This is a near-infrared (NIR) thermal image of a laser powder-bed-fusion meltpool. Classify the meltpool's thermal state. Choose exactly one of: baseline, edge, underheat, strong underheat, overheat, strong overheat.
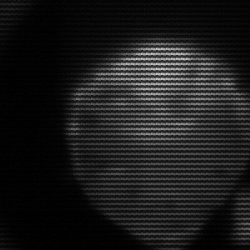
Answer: edge